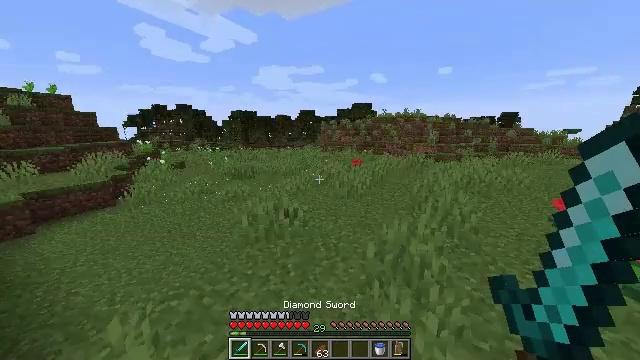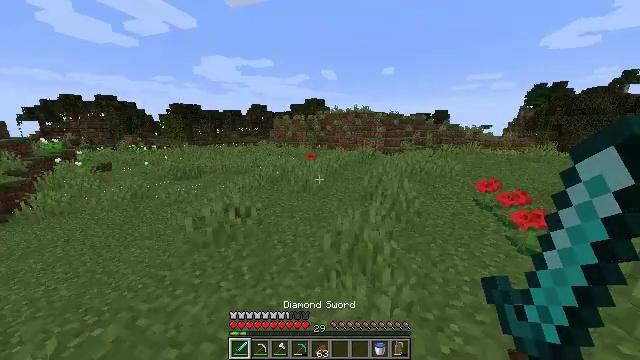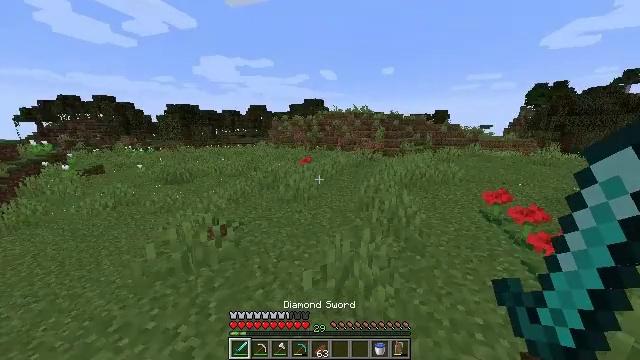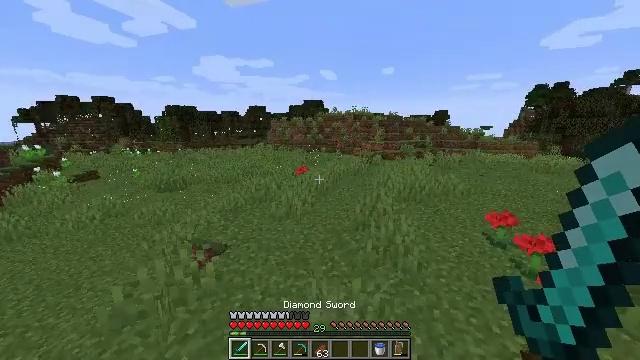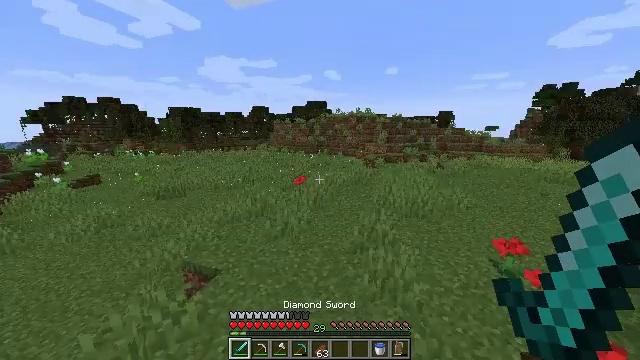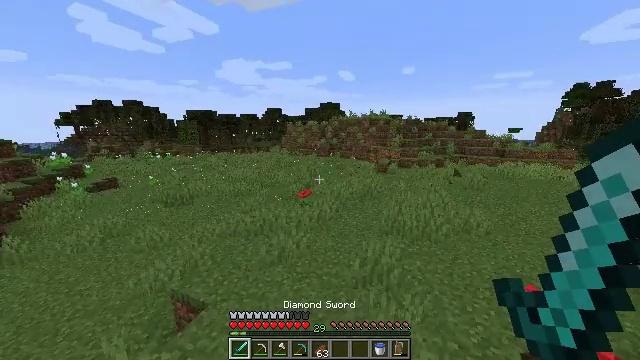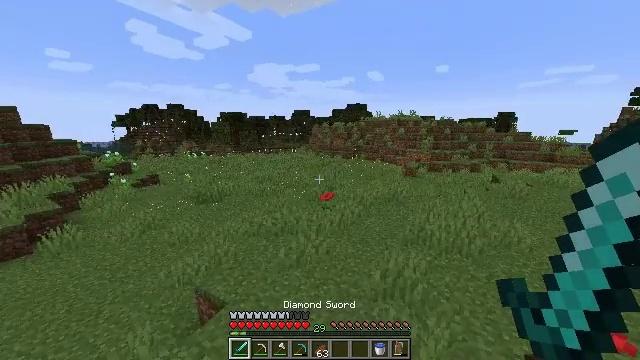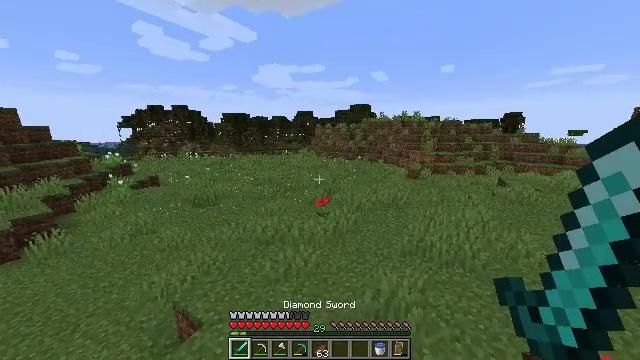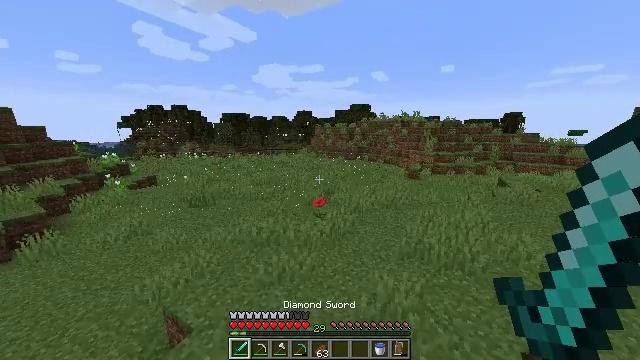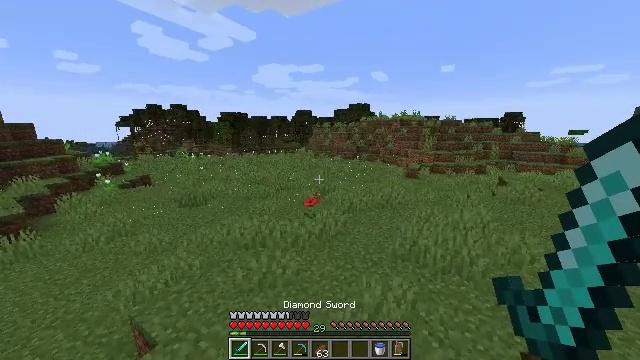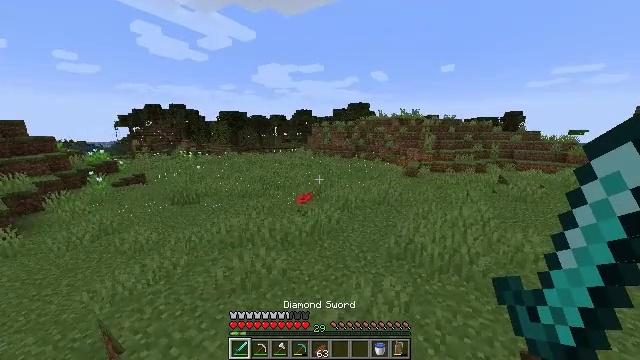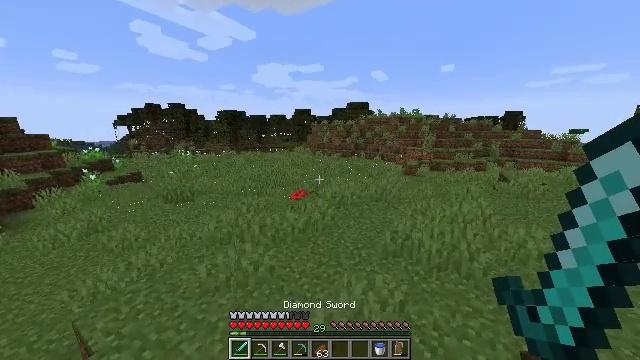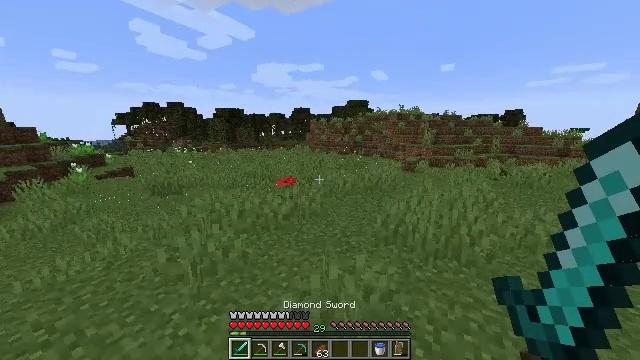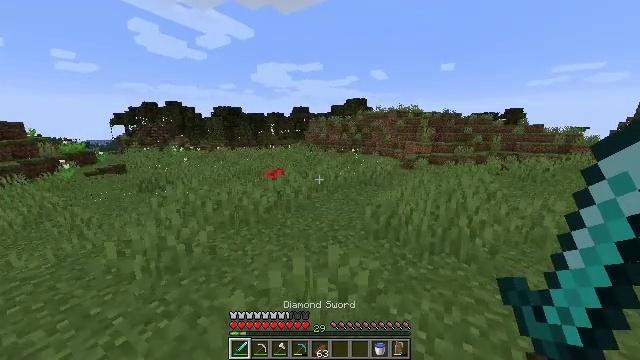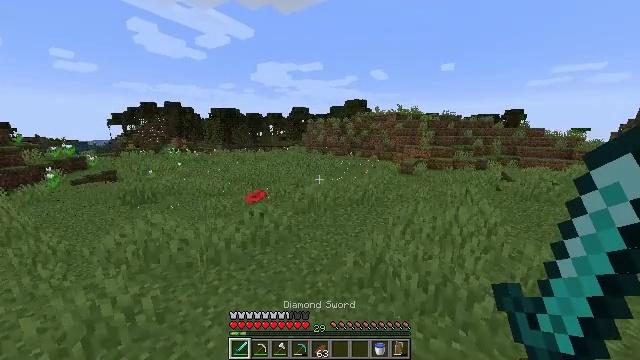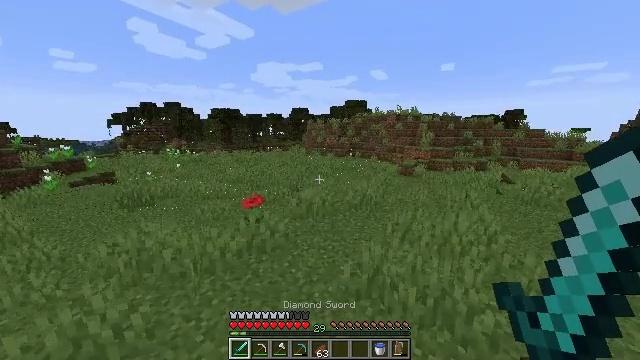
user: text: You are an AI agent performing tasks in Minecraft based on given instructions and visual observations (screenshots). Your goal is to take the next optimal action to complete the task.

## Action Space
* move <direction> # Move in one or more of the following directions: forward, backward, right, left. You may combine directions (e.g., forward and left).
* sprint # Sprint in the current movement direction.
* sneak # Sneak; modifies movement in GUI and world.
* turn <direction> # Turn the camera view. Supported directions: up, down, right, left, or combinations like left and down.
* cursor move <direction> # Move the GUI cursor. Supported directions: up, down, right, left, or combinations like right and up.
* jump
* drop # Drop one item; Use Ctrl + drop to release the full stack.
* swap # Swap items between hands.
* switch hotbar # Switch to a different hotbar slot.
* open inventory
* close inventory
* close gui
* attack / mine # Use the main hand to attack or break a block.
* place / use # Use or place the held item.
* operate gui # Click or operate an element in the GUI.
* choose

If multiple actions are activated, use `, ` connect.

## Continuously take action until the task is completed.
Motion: motion action
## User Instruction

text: Mine the sugar cane near rivers.
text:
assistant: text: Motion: move forward and move right, sprint, turn right and down, jump
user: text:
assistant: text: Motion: move forward and move right, sprint, jump
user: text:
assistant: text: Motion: move forward and move right, sprint, jump
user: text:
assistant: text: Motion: move forward and move right, sprint, jump
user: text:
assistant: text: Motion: move forward and move right, sprint, turn left, jump
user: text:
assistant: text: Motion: move forward and move right, sprint, turn left, jump
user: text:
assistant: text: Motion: move forward and move right, sprint, turn left, jump
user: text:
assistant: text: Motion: move forward and move right, sprint, jump
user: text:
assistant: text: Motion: move forward and move right, sprint, jump
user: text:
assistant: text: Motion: move forward and move right, sprint, jump
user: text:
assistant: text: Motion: move forward and move right, sprint, jump
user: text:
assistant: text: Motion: move forward and move right, sprint, jump
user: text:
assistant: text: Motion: move forward and move right, sprint, jump
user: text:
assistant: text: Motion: move forward and move right, sprint, jump
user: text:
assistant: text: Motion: move forward and move right, sprint, jump
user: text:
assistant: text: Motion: move forward and move right, sprint, jump
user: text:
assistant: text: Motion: move forward and move right, sprint, jump
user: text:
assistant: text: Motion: move forward and move right, sprint, jump
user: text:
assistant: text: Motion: move forward and move right, sprint, turn right, jump
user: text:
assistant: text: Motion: move forward and move right, sprint, turn right and up, jump
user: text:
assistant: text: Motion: move forward and move right, sprint, turn right, jump
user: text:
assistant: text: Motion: move forward and move right, sprint, turn right, jump
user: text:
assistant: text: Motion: move forward, sprint, turn right, jump
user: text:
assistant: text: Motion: move forward, sprint, jump
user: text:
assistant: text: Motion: move forward, sprint, turn right, jump
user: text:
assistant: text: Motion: move forward, sprint, turn right, jump
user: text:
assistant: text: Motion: move forward, sprint, turn right, jump
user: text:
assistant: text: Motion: move forward, sprint, turn right, jump
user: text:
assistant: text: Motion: move forward, sprint, turn right, jump
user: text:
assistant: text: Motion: move forward, sprint, turn right, jump